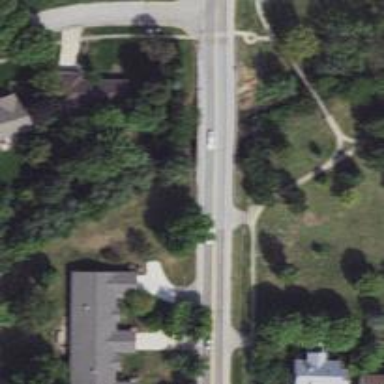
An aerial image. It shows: Secondary road crossing bridge.